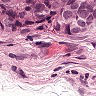
Metastatic tissue present: yes